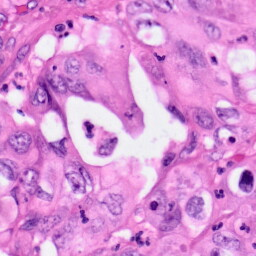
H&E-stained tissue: Pancreatic